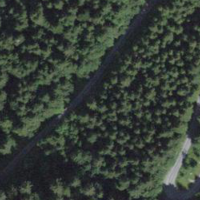
EUNIS habitat code: 43
Species observed at this site:
Rubus saxatilis